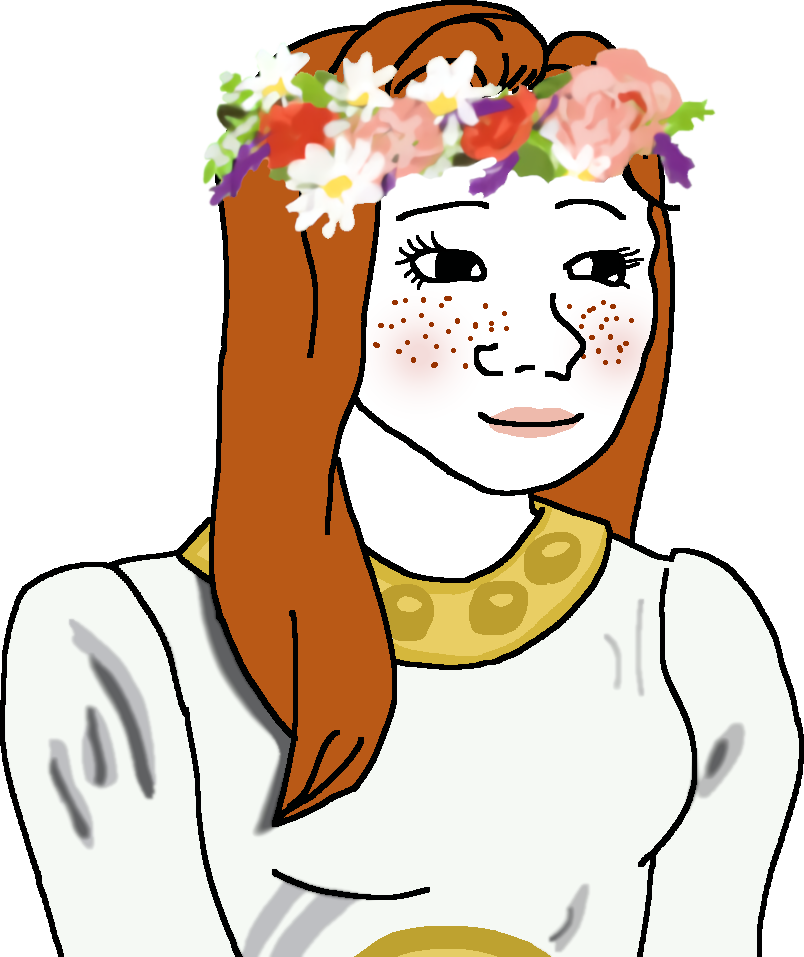
Label: 5_Trad_Wife